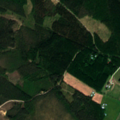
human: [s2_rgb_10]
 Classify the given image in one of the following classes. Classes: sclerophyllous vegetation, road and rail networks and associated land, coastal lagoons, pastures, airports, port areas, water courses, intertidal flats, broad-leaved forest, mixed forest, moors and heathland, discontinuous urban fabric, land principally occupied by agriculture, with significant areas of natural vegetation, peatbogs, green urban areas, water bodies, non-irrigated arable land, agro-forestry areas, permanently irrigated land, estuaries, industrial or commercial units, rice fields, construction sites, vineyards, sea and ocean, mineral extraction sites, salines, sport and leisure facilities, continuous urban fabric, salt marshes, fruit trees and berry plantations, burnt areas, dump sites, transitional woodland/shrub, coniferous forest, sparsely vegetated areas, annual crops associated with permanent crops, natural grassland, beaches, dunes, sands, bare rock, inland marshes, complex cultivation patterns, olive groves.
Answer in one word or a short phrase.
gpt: non-irrigated arable land, broad-leaved forest, coniferous forest, mixed forest